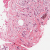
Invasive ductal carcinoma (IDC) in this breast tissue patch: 1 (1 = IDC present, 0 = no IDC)